Interaction volume radius: 5 \u00c5
Interaction volume height: 30 \u00c5
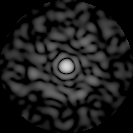
Disorder parameter: 0.8445